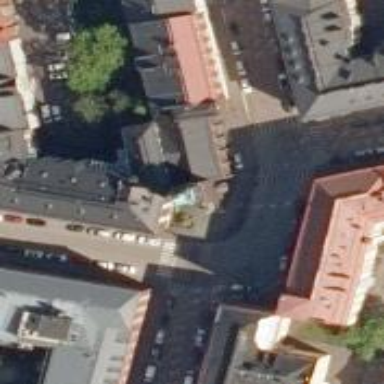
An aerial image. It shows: Religious building.